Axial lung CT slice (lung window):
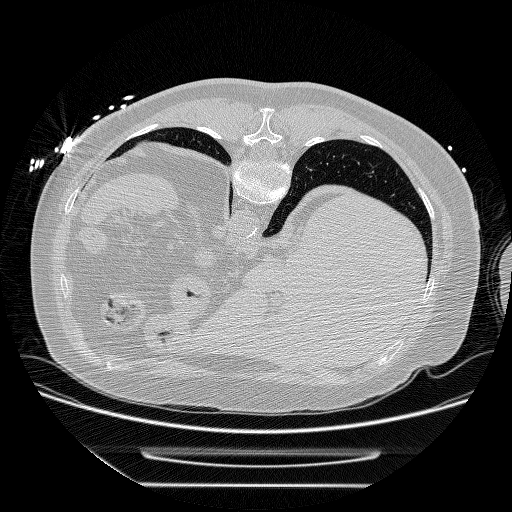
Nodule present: no